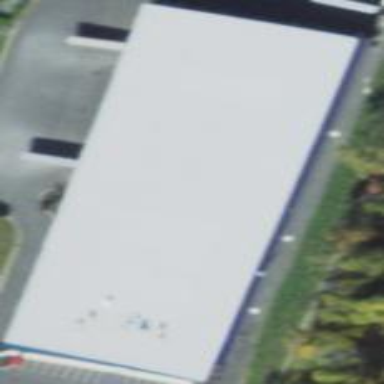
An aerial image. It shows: Warehouse.